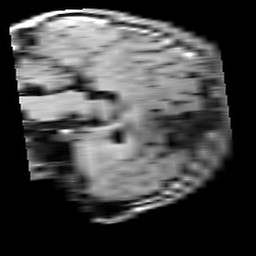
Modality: T1w
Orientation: sagittal
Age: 27
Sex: male
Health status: healthy
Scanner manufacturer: siemens
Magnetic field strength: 3 T
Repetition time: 4.1 s
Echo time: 0.0085 s